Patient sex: M
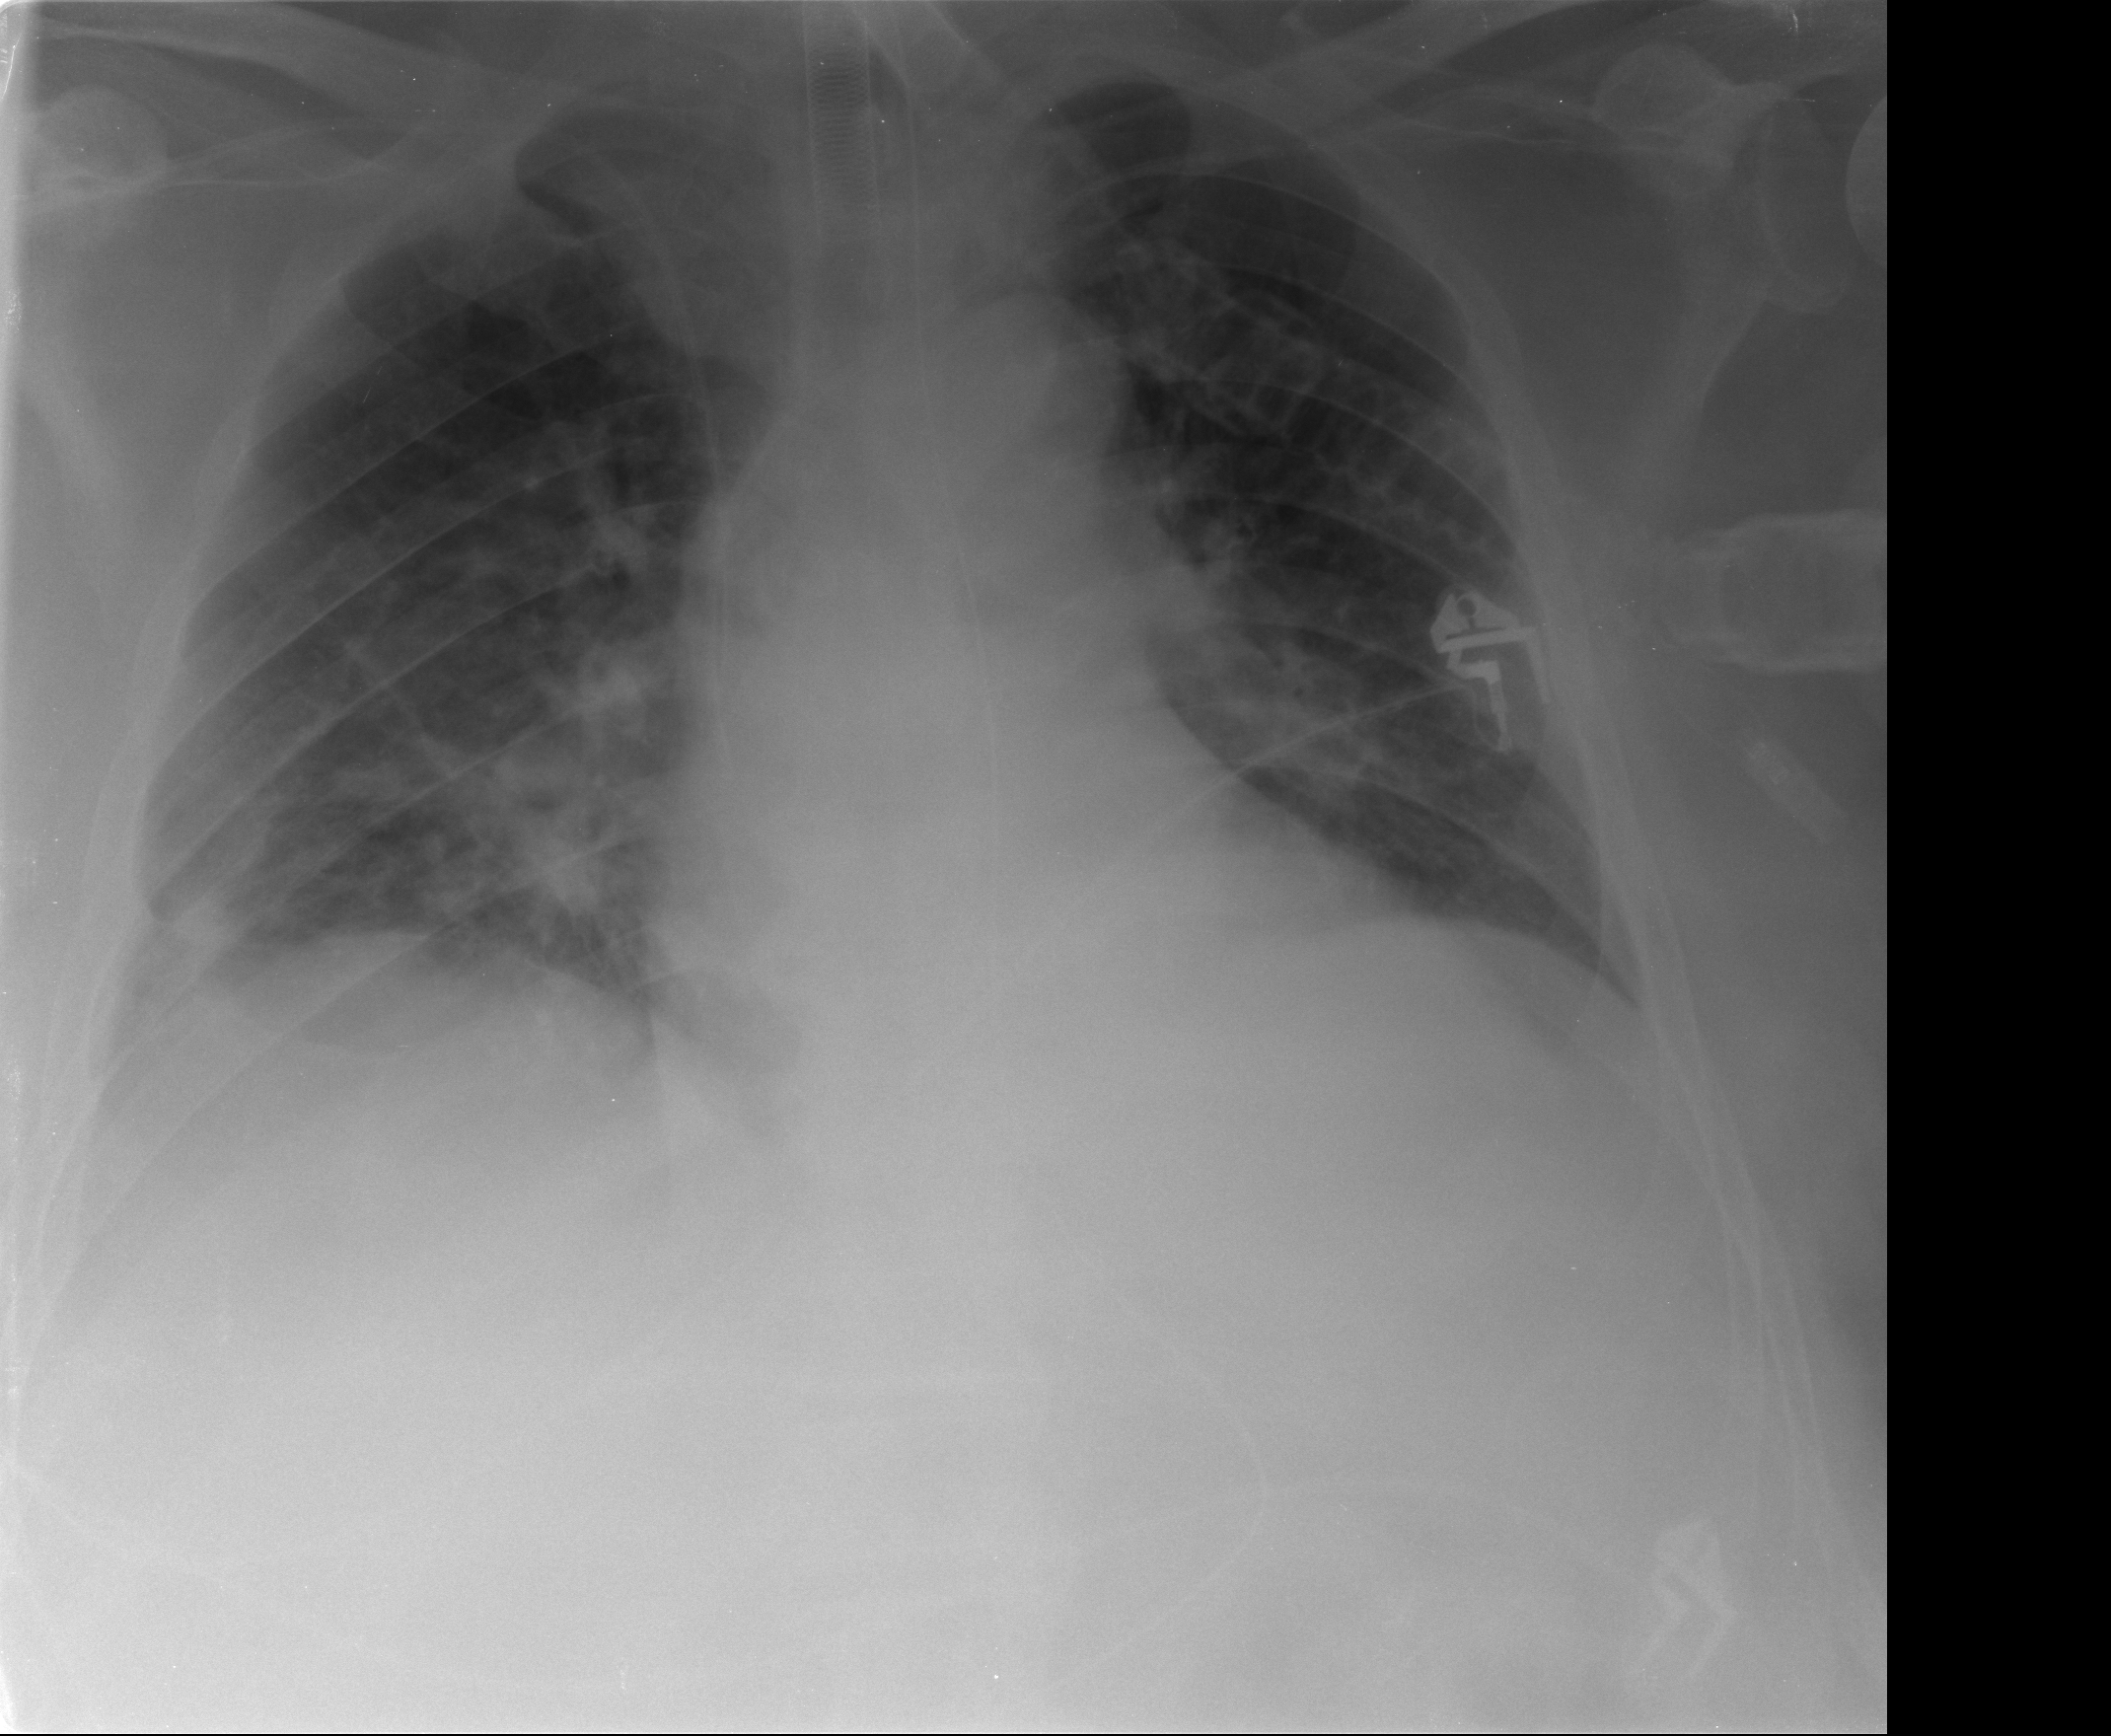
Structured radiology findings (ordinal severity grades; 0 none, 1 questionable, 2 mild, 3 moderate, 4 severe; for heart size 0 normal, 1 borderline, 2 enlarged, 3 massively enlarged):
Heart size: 1
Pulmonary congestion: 2
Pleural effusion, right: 2
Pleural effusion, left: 0
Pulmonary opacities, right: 2
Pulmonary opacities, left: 0
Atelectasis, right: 2
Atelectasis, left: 0